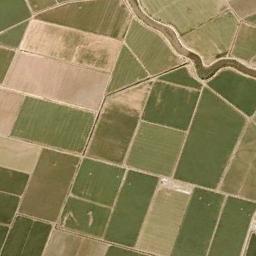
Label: rectangular_farmland